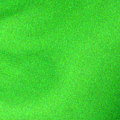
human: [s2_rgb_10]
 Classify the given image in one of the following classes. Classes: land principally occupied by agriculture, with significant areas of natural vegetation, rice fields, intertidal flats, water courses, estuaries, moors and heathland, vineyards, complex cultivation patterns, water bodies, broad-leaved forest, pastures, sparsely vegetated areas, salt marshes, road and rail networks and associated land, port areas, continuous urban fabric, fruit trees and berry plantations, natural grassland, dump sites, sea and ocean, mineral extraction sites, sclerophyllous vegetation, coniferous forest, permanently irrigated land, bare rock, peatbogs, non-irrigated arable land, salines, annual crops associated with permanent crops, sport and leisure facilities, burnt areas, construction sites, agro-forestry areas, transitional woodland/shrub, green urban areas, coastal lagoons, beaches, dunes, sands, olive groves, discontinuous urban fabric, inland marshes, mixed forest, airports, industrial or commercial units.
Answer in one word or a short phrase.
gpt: coastal lagoons